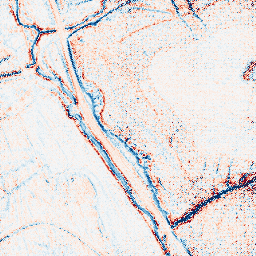
Category: edge_preserving
Decomposition family: bilateral
Decomposition parameters: d: 9
sigma_color: 75
sigma_space: 75
Upsampling method: regularized
Upsampling parameters: scale: 4
lambda_reg: 0.1
Upsampling scale: 4